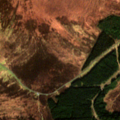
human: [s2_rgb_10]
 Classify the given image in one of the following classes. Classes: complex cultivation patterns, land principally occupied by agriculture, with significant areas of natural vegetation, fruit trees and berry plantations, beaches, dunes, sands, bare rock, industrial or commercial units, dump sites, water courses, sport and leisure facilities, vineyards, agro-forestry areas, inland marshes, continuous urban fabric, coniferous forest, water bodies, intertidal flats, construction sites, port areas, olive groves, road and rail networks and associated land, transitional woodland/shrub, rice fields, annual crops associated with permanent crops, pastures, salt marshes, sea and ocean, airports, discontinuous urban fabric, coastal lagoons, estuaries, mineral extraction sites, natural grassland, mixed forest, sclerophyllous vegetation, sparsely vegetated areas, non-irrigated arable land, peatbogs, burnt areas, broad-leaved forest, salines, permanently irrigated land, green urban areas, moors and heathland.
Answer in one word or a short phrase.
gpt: coniferous forest, moors and heathland, peatbogs